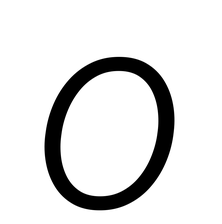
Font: Roboto-Italic_Light_Italic